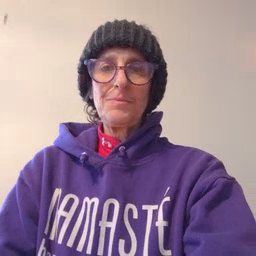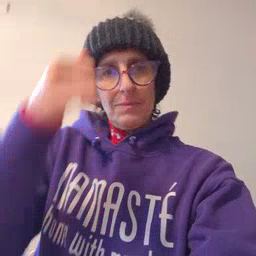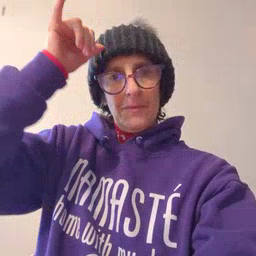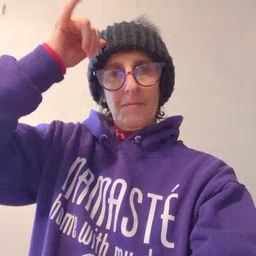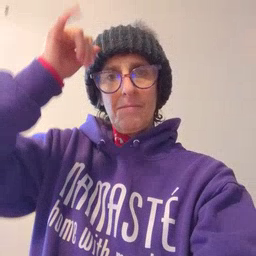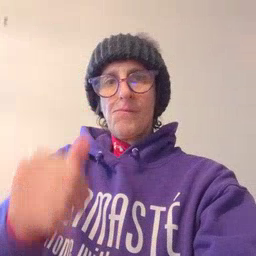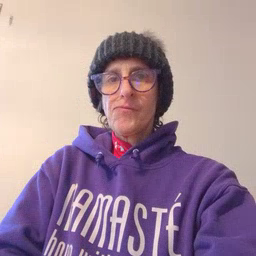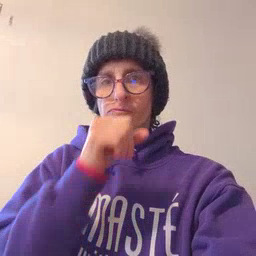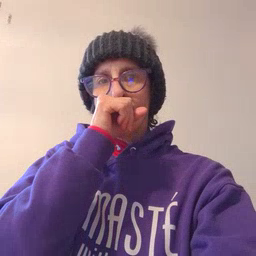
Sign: cow